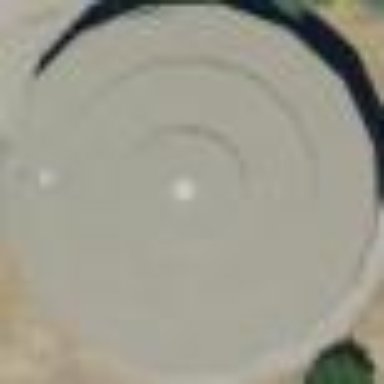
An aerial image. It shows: Storage tank building for water.